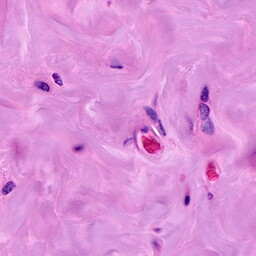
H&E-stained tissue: Breast